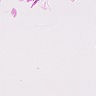
Metastatic tissue present: no